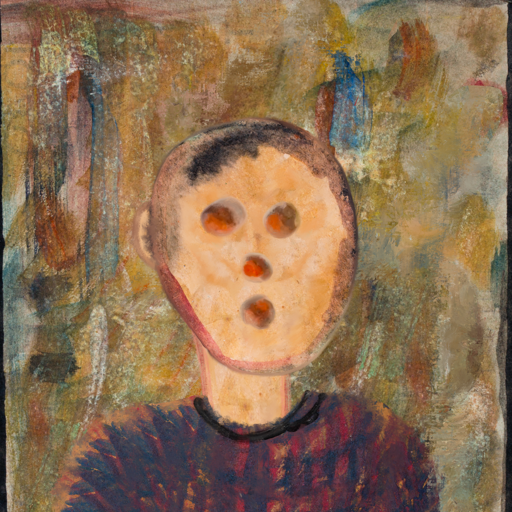
Background: Pipe, Head And Neck Front: Childish, Face Front: Rupkatha, Bust: In_The_Sun, Hair Front: Blank, Head Accessory: Blank, Second Necklace: Blank, Necklace: Orphan, Baby: Blank